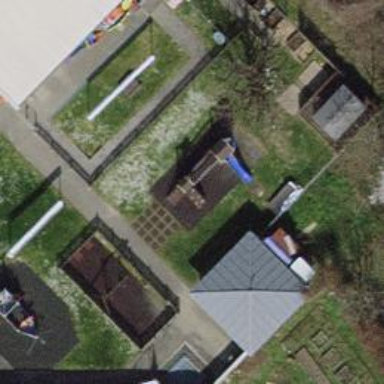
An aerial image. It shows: Playground area for leisure activities on the land.